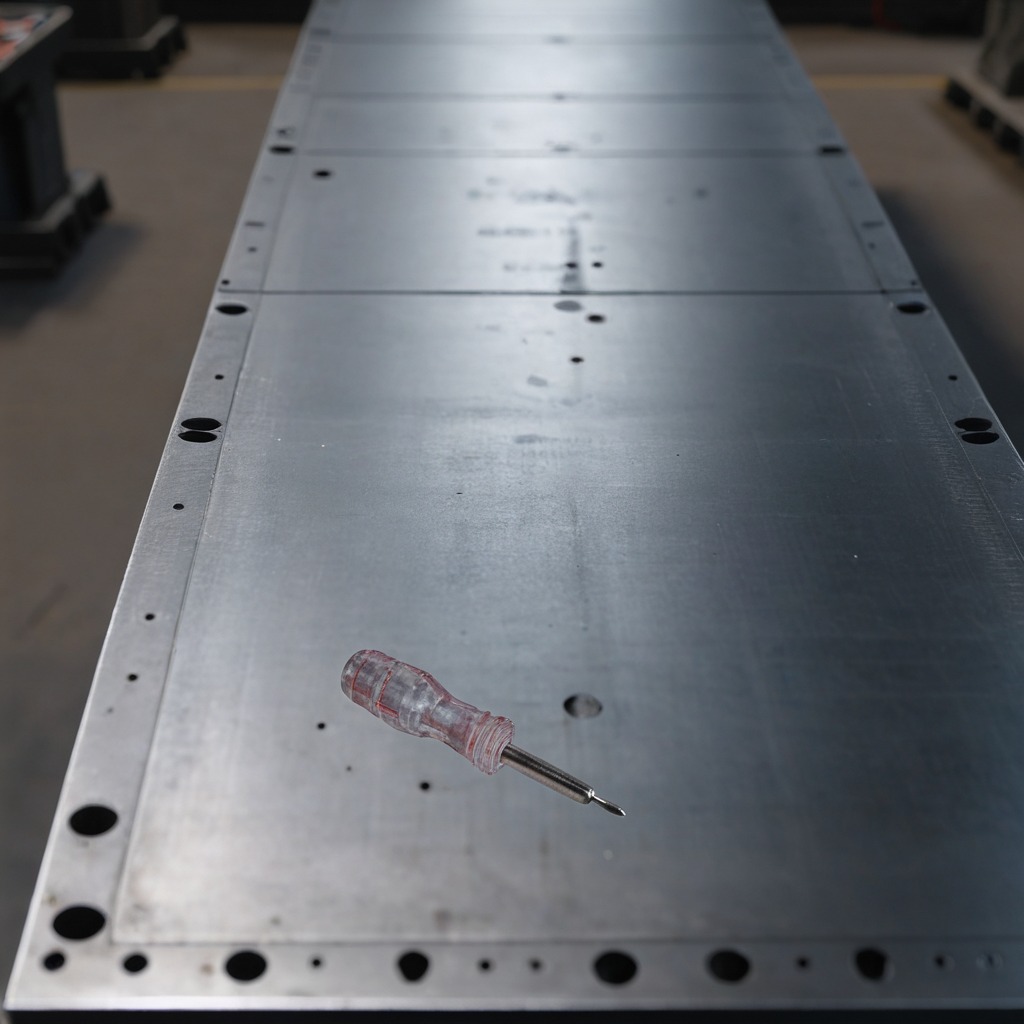
A screwdriver lies on the cold steel table in a mining workshop.